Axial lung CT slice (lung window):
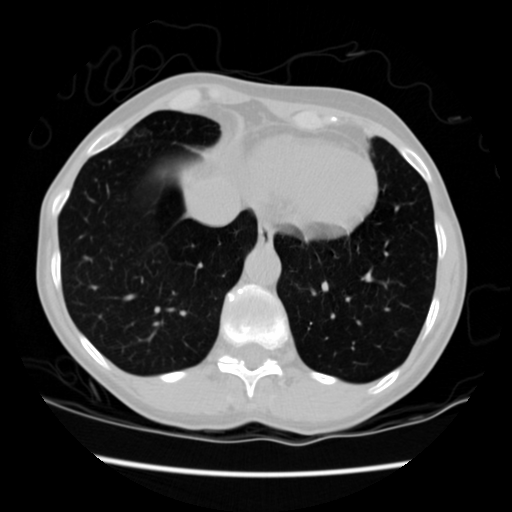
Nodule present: no